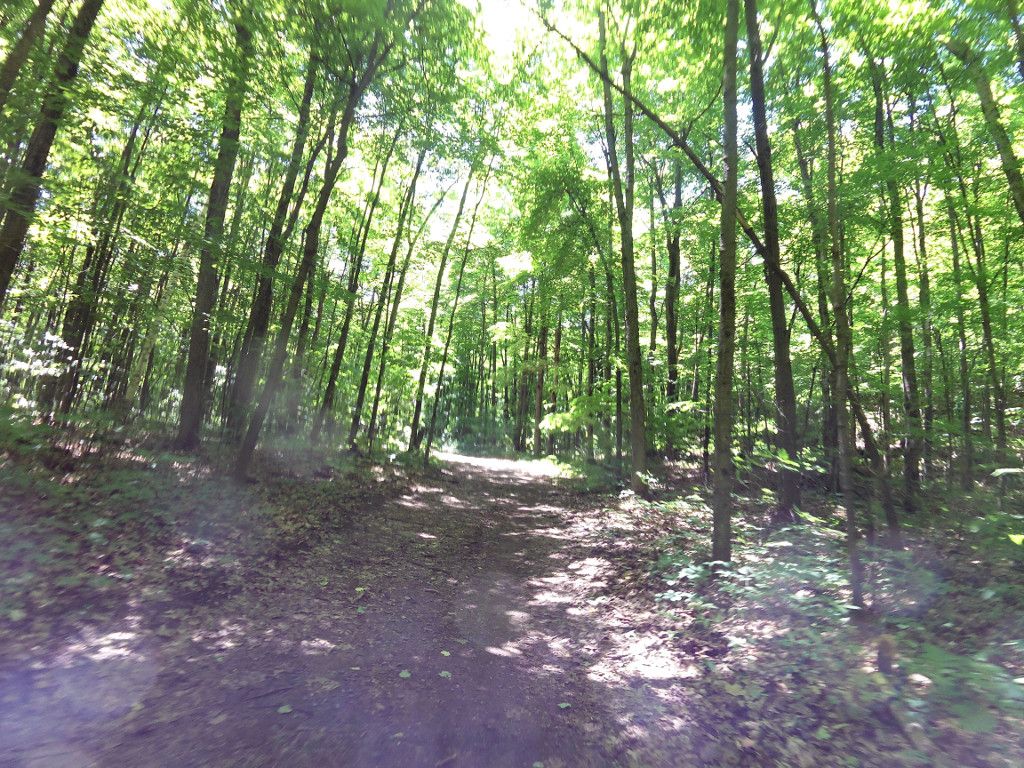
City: ottawa-gatineau